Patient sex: M
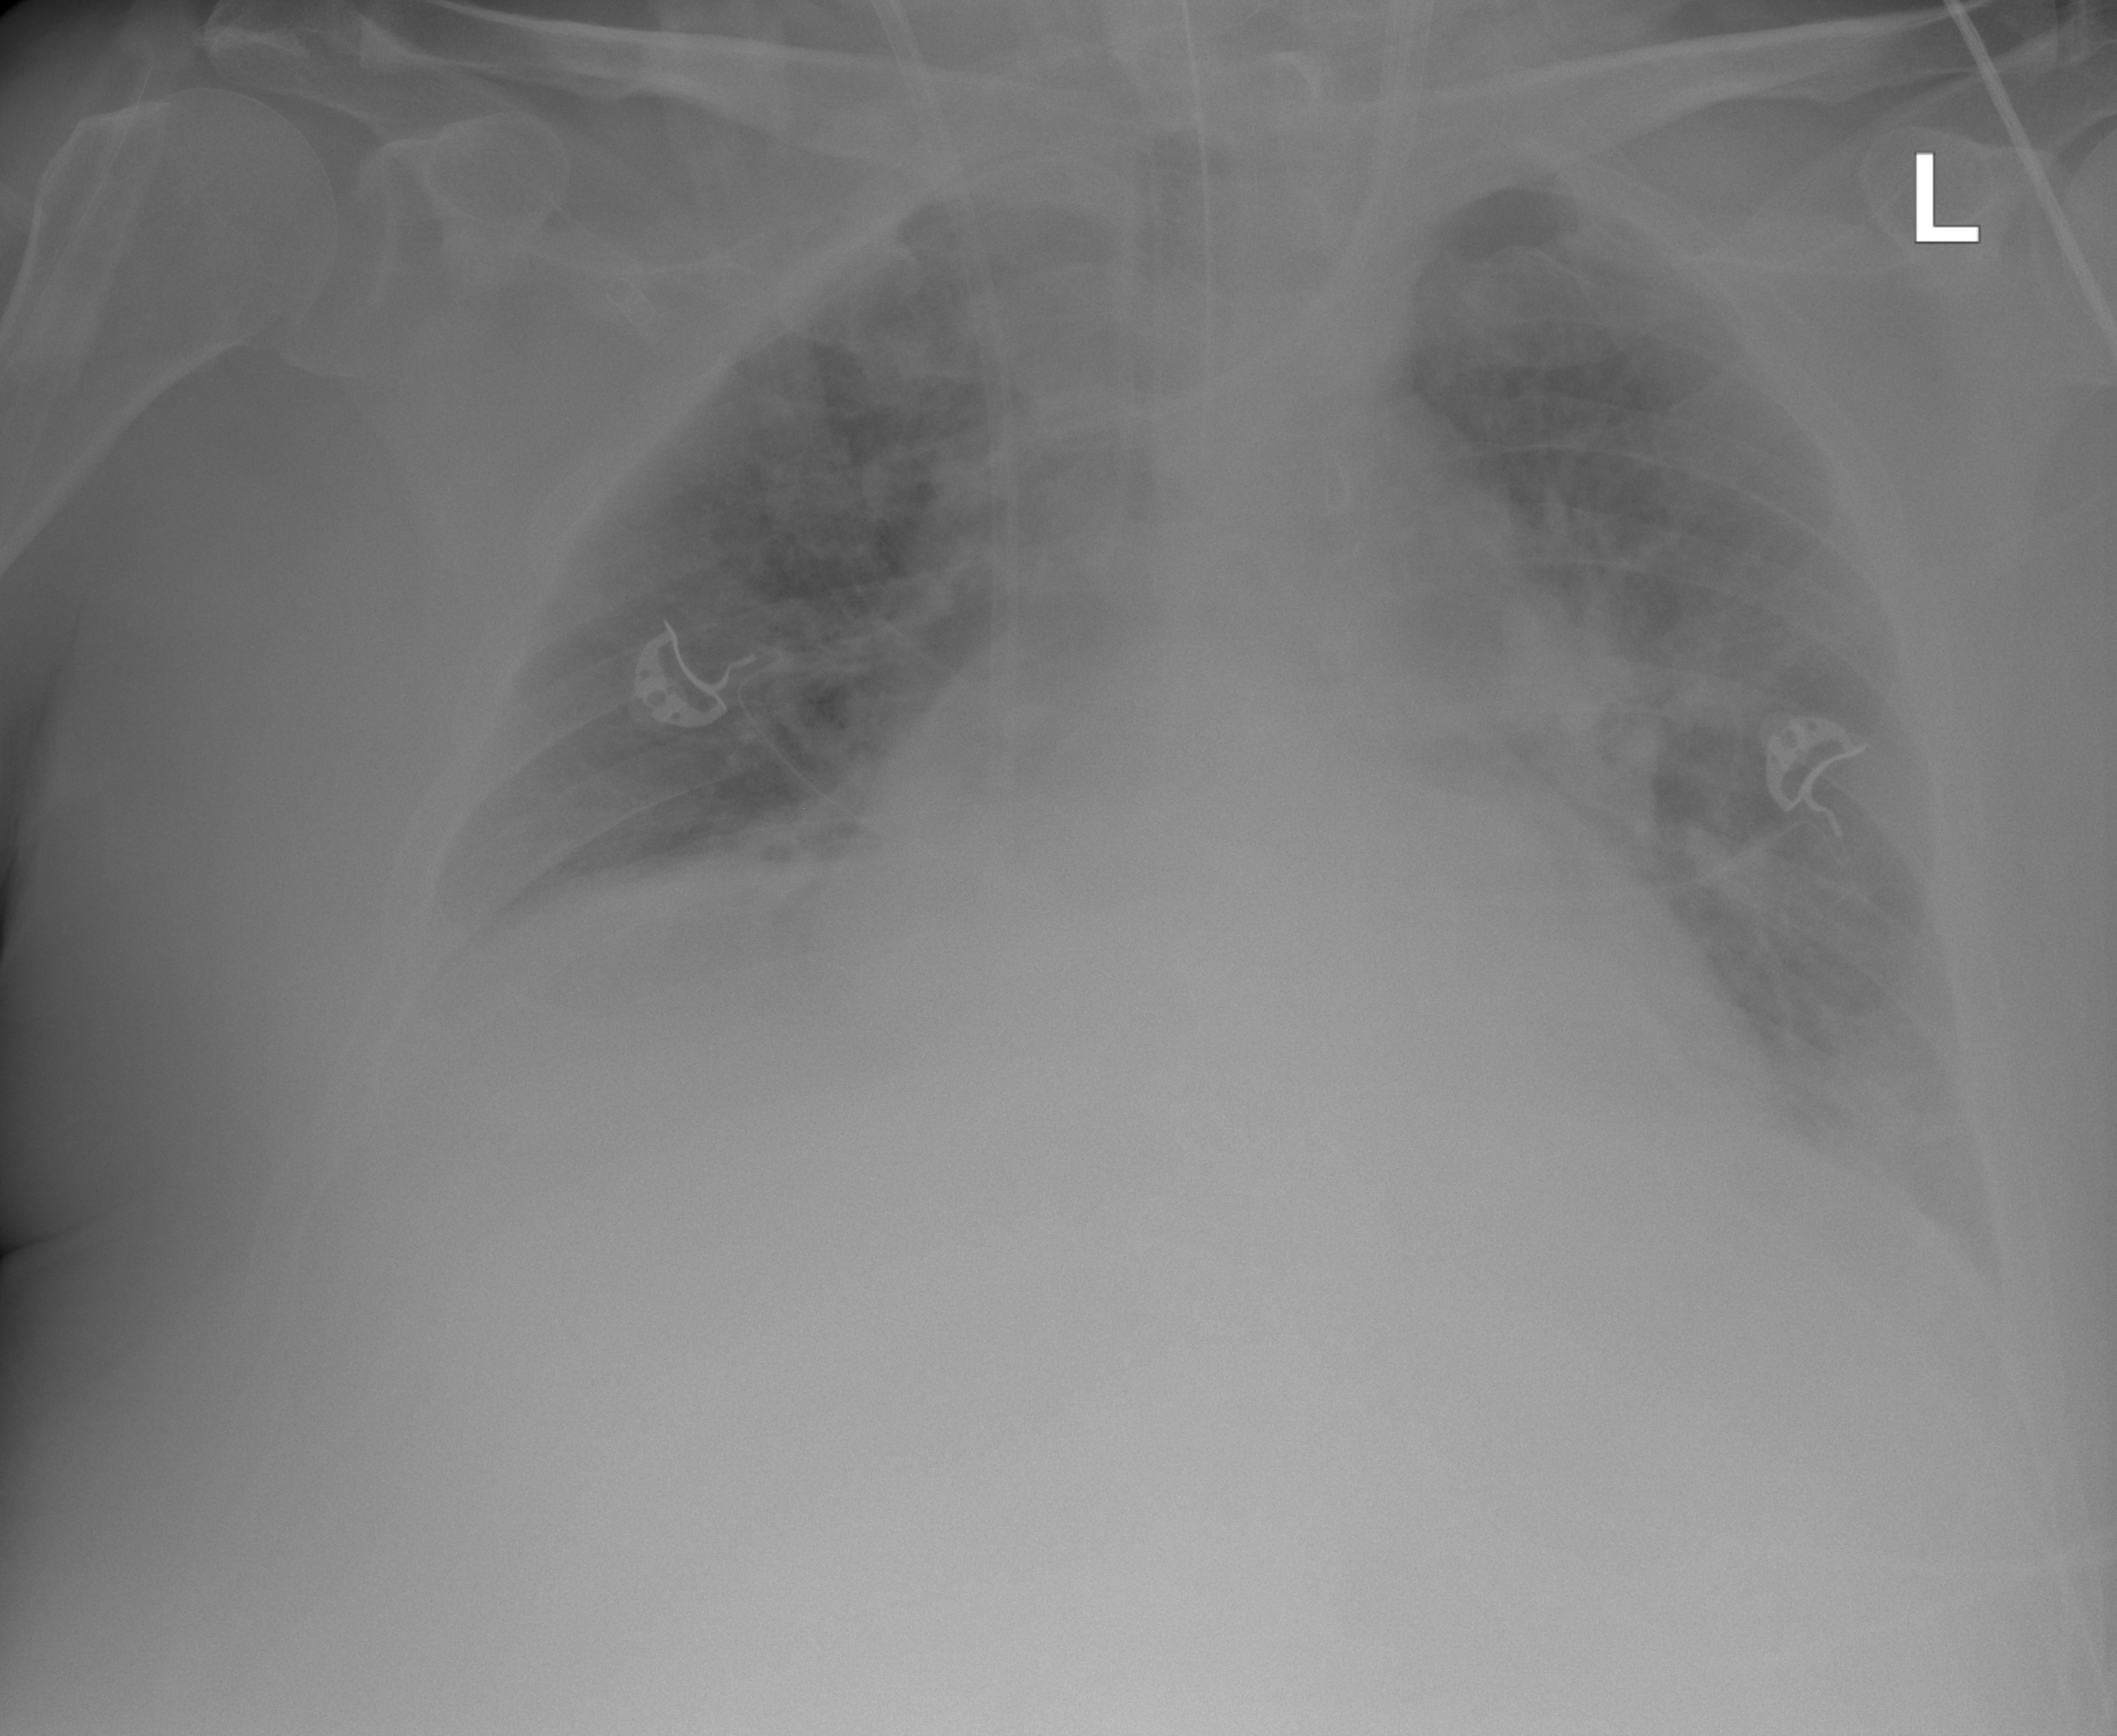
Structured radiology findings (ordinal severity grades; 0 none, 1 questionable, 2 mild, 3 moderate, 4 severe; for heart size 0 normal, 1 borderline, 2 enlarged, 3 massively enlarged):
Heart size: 2
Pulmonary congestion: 2
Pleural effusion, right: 2
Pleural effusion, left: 0
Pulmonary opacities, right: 0
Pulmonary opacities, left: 2
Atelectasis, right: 2
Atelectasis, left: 2